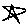
Label: star